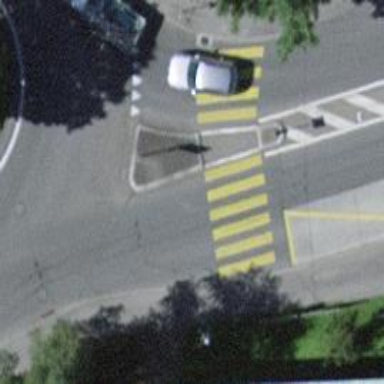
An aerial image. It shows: Footway located on traffic island.